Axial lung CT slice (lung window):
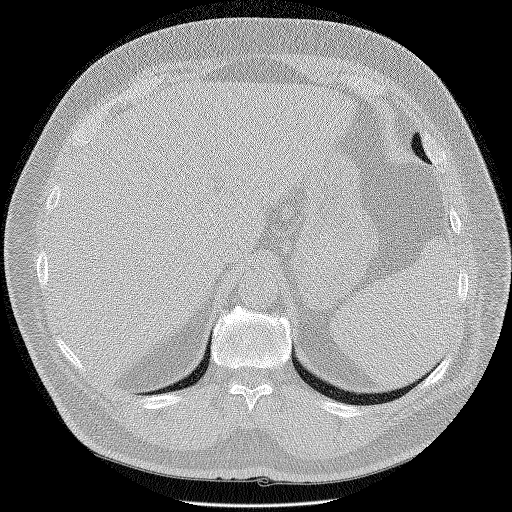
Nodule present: no